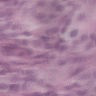
Metastatic tissue present: yes